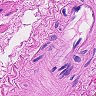
Metastatic tissue present: no